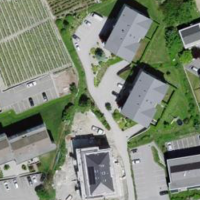
EUNIS habitat code: 40
Species observed at this site:
Oxalis acetosella
Petasites albus